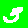
Digit: 3